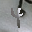
Label: 4